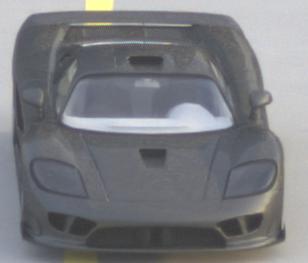
Make: Saleen
Model: S7
Detailed model: -
Model produced from: 2000
Model produced until: 2008
Doors: 2
Color: gray
Road condition: dry road
Daytime: sunrise or sunset
Contrast: low contrast